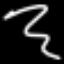
Label: squiggle